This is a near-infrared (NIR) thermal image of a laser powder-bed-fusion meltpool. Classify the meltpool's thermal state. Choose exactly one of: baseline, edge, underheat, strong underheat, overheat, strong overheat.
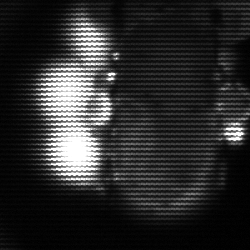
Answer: strong underheat